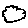
Label: cloud